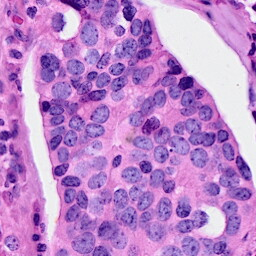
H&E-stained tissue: Breast